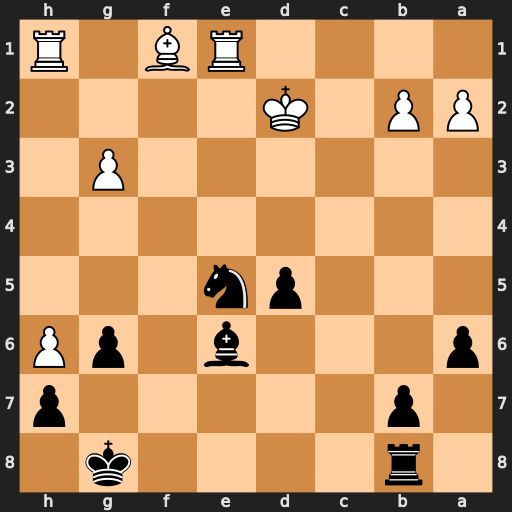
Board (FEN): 1r4k1/1p5p/p3b1pP/3pn3/8/6P1/PP1K4/4RB1R
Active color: b
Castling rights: -
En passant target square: -
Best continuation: Nf3+ Kd1 Nxe1